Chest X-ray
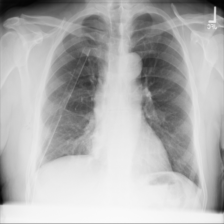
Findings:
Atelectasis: negative
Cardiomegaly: negative
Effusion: positive
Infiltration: negative
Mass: negative
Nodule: negative
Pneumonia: negative
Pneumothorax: positive
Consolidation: negative
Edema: negative
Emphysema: negative
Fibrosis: negative
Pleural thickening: negative
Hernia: negative